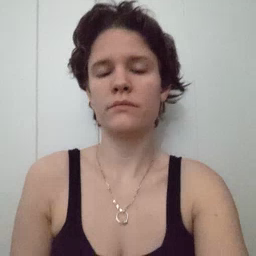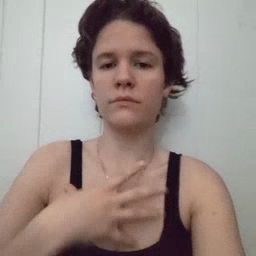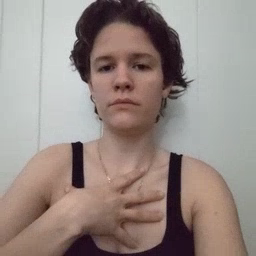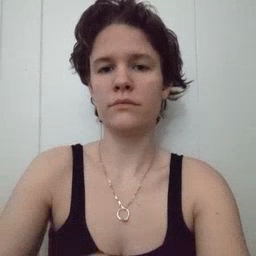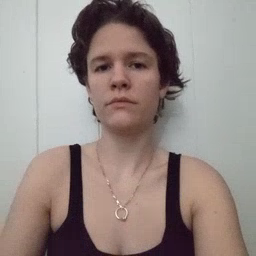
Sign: white